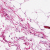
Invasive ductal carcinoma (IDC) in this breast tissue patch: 0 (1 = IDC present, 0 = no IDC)